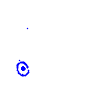
Particle: kaon